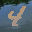
Label: 4